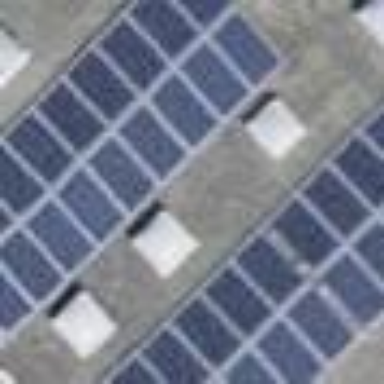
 consisting of solar photovoltaic panels."